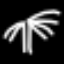
Label: palm tree